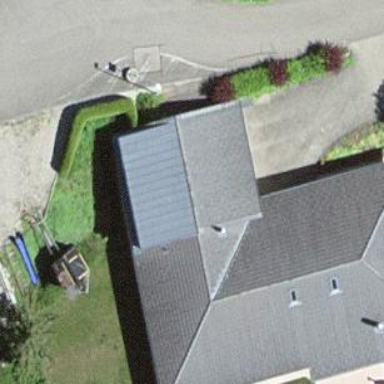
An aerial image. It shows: Residential building.